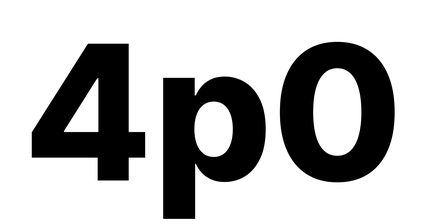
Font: Inter_ExtraBold